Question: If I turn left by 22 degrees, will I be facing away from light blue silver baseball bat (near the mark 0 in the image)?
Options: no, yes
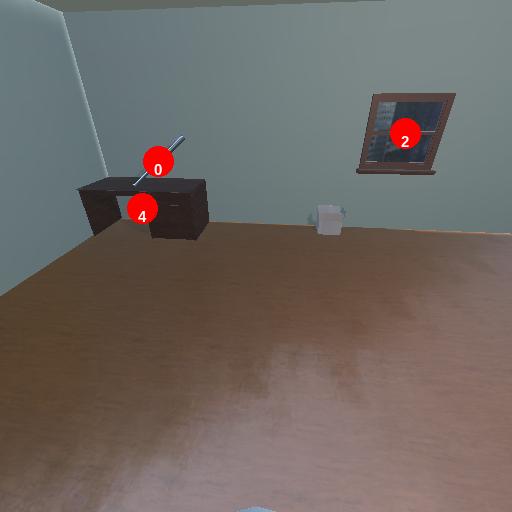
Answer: no